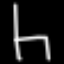
Label: chair